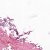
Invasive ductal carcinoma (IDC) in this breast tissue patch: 0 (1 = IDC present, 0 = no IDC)